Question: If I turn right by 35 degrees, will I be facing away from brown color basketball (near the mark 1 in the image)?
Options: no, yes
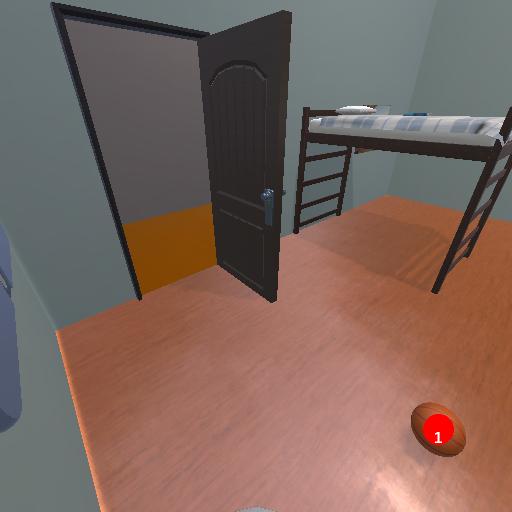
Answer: no